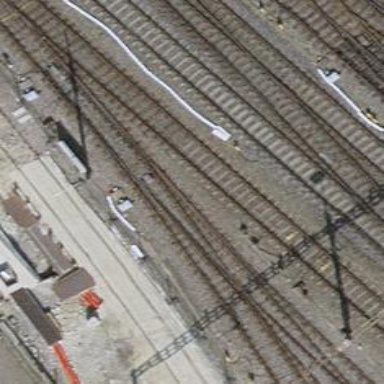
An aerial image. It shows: Siding railway track with electrified contact line.